Question: I have some grids that is painted to screen one by one. I use arrow keys to move grids around as a group. Swing is said to be doubleBuffered by default so I believe 'frame.createBufferStrategy(2)' is a bad practice but the problem is when I don't use manual double buffering, the grids are misaligned and some holes are appearing between them. Using manual double buffering fixes it.
I'm also experiencing some graphical problems(such as a dialog's buttons not displaying properly) in the actual program(not in SSCCE) so I thought it might be caused by the incorrect implementation of the double buffering.
Here is the SSCCE of the program, that causes grids to misalign when not manually double buffered:
'''
package SSCCE;
import java.awt.Color;
import java.awt.FlowLayout;
import java.awt.Graphics;
import java.awt.Graphics2D;
import java.awt.LayoutManager;
import java.awt.event.KeyEvent;
import java.awt.event.KeyListener;
import java.awt.image.BufferStrategy;
import javax.swing.JButton;
import javax.swing.JFrame;
import javax.swing.JPanel;
public class Main {
boolean manuallyDoubleBuffered = false; //change this
static Main main;
public final JFrame frame = new JFrame();
public final Keys keys = new Keys();
private JPanel panel;
private BufferStrategy bufferStrategy;
public static void main(String[] args) {
main = new Main();
main.initiate();
// --START LOOP--
Thread loop = new Thread(main.new Looper());
loop.start();
}
public void initiate() {
frameInit();
keys.start();
}
private void frameInit() {
frame.setSize(1200, 750);
frame.setDefaultCloseOperation(JFrame.EXIT_ON_CLOSE);
frame.setVisible(true);
setUpGUI();
if (manuallyDoubleBuffered)
frame.createBufferStrategy(2); // manual double buffering
bufferStrategy = frame.getBufferStrategy();
}
private void setUpGUI() {
panel = new JPanel() {
@Override
protected void paintComponent(Graphics g) {
Graphics2D g2d = (Graphics2D) g;
Main.main.rendering(g2d);
super.paintComponent(g);
}
};
LayoutManager layout = new FlowLayout();
frame.getContentPane().setBackground(Color.black);
panel.setLayout(layout);
panel.setOpaque(false);//
JButton but1 = new JButton("but1");
panel.add(but1);
frame.add(panel);
}
class Looper implements Runnable {
@Override
public void run() {
Main.main.gameLoop();
}
}
private void gameLoop() {
// variables are declared at start
while (true) {
if (manuallyDoubleBuffered)
paint(); // MANUAL double buffering
else
frame.repaint();// no manual double buffering
update();
try {
Thread.sleep(1000 / 60);
} catch (InterruptedException e) {
// TODO Auto-generated catch block
e.printStackTrace();
}
}
}// loop end
private void update() {
move();
}
private void rendering(Graphics2D g2d) {
// // testing
paintGrids(g2d);
}
private void move() {
x += sx;
y += sy;
}
int sx = 0; //speedX
int sy = 0; //speedY
//top left corner of the grid
int x = 0;
int y = 0;
private void paintGrids(Graphics2D g) {
for (int i = 0; i < 100; i++) {
for (int t = 0; t < 100; t++) {
g.setColor(Color.GRAY);
g.fillRect(i * 50 + x, t * 50 + y, 50, 50);
g.setColor(Color.BLACK);
g.drawString(i + "," + t, i * 50 + x, t * 50 + y + 10);
}
}
}
public void paint() {
// uses double buffering system.
do {
do {
Graphics2D g2d = (Graphics2D) bufferStrategy.getDrawGraphics();
g2d.fillRect(0, 0, frame.getWidth(), frame.getHeight());
try {
frame.paint(g2d);
} catch (NullPointerException e) {
e.printStackTrace();
}
g2d.dispose();
} while (bufferStrategy.contentsRestored());
bufferStrategy.show();
} while (bufferStrategy.contentsLost());
}
}
class Keys implements KeyListener {// Trimmed down to shorten SSCCE
private final int leftKey = 37; // left b.
private final int rightKey = 39; // Right b.
private final int upKey = 38;// up k.
private final int downKey = 40;// down k.
public void start() {
Main.main.frame.addKeyListener(this);
Main.main.frame.setFocusable(true);
}
private void left() {
Main.main.sx -= 10;
}
private void right() {
Main.main.sx += 10;
}
private void up() {
Main.main.sy -= 10;
}
private void down() {
Main.main.sy += 10;
}
@Override
public void keyPressed(KeyEvent e) {
// TODO Auto-generated method stub
System.out.println(e.getKeyCode());
switch (e.getKeyCode()) {
case leftKey:
left();
break;
case rightKey:
right();
break;
case downKey:
down();
break;
case upKey:
up();
break;
}
}
@Override
public void keyReleased(KeyEvent arg0) {
// TODO Auto-generated method stub
}
@Override
public void keyTyped(KeyEvent arg0) {
// TODO Auto-generated method stub
}
}// END OF THE KEYS CLASS
'''
Oracle tutorials of swing does not explain the usage with a game loop. What is the best way to do it? Am I doing anything wrong?
In case the visual error is not reproduced on other computers, I'm uploading a screenshot:

Black lines are caused by the misalinging of the rectangles. They don't exist when manual double buffering is set to true.
Thanks in advance.
Edit: I've forgot to mention that the black lines occur when grids are moving.
I' have also found out, manual double buffering drastically reduces performance.
Edit 2 : I've fixed the problem and posted it as an answer but feel free to comment on my code. Main class(except the gameLoop) is similar to the actual main class I use in my program.
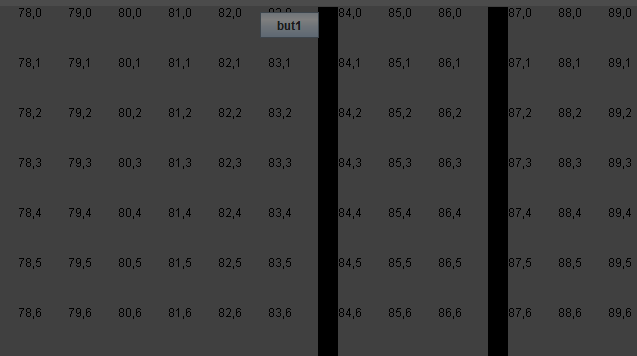
Answer: I've found the problem and writing here in case something like that ever happens to anyone else.
The problem was caused due to program being multi-threaded. Top left coordinates of the grids(x and y) were updated by the other thread in the middle of the paintGrids() method. Manual double buffering was slowing the program down (by hundreds of times) and that was allowing the paintGrids method to finish painting before x and y was updated by the keys.
To fix it I've added the following to the start of the paintGrids method:
'''
int x = this.x;
int y = this.y;
'''